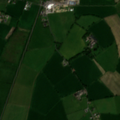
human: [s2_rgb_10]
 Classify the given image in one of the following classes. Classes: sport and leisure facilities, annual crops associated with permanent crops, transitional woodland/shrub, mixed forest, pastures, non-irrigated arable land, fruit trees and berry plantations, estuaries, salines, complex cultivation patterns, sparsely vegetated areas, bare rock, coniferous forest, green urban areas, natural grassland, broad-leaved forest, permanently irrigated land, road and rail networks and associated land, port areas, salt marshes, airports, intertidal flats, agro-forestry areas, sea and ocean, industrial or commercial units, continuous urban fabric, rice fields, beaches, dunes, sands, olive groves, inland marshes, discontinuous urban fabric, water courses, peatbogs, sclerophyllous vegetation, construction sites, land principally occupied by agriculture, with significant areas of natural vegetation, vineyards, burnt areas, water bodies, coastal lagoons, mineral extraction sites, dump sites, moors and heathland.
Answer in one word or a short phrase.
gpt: non-irrigated arable land, pastures